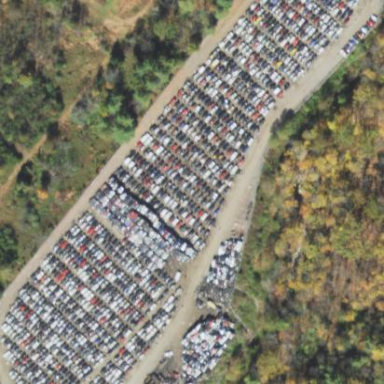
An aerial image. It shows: Scrap yard located in industrial area.